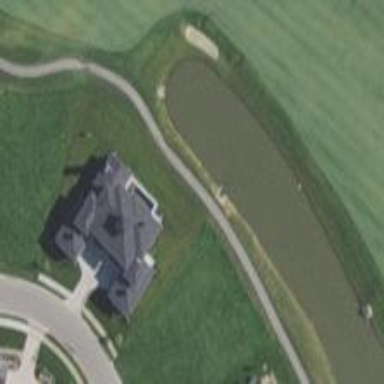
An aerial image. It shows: Water hazard in golf course. The hazard is natural water feature.